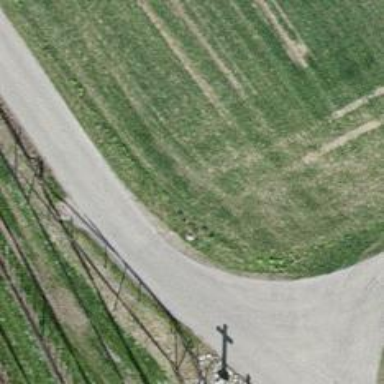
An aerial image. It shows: Asphalt service road used by agricultural vehicles.